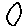
Label: circle